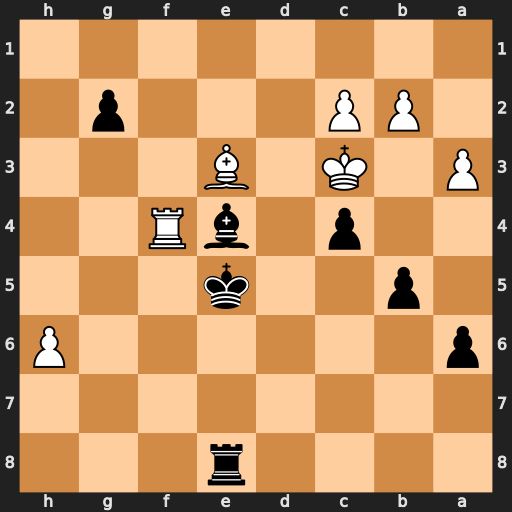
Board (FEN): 4r3/8/p6P/1p2k3/2p1bR2/P1K1B3/1PP3p1/8
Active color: b
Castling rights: -
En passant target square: -
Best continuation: Rg8 Rh4 Rg3